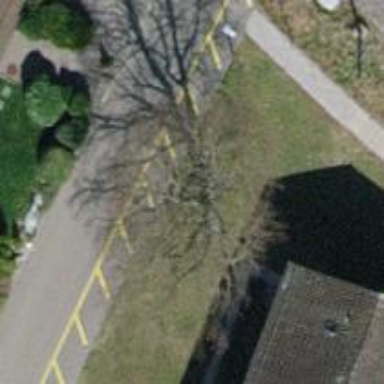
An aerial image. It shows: Single tag "natural: tree."